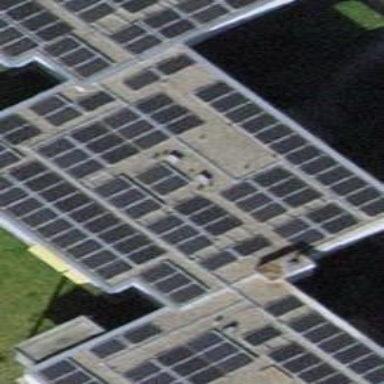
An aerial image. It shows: Building with flat roof houses solar photovoltaic panel generator.